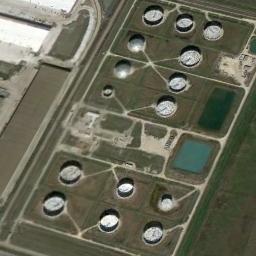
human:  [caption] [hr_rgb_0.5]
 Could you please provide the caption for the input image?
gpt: There are many storage tanks on the grass .

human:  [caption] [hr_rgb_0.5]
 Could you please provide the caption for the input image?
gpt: There are many different sized storage tanks in the factory, And there are large lawns in the factory .

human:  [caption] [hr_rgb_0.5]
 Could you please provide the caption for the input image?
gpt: The storage tanks are surrounded by grass .

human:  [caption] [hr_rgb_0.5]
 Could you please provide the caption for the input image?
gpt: There are about ten storage tanks here .

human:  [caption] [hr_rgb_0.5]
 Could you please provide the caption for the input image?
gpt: There are many storage tanks on a green meadow .